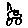
Label: car